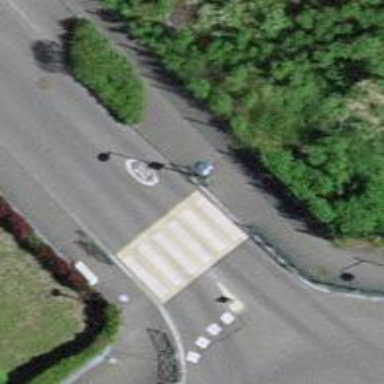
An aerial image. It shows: Zebra crossing for pedestrians.